Question: I am trying to use the absolute layout in my webpage and added that absolute layout inside borderlayout and now absolute layout's contain a absolute children and it contain difrent component something like this..
'''
<zk xmlns:x="xhtml" xmlns:zk="zk">
<borderlayout width="100%" height="100%"
apply="org.zkoss.bind.BindComposer"
viewModel="@id('vm') @init('com.web.viewmodel.MyEditViewModel')">
<north border="none">
//ToolBar will come here
</north>
<center border="none" sclass="sub-tab-panel">
<vlayout vflex="1" hflex="1" sclass="vertical-scroll"
draggable="sizer">
<separator />
<groupbox mold="3d">
<x:table cellpadding="3" width="500px" height="350px">
<absolutelayout id="mainLayout" droppable="abschild">
<absolutechildren>
<label draggable="abschild" value="Type" sclass="field-label" />
<label draggable="abschild" value="@bind(vm.folderType)" />
</absolutechildren>
<absolutechildren>
<label draggable="abschild" value="Select" sclass="field-label" />
<combobox draggable="abschild" model="@load(vm.statusCodeOptions)" selectedItem="@bind(vm.statusCode)"/>
</absolutechildren>
</x:table>
</groupbox>
</vlayout>
<center>
</borderlayout>
</zk>
'''
Now My issue is that after using AbsoluteLayout nothing is displaying in the page anyone know what is the issue?
FIddle example image..

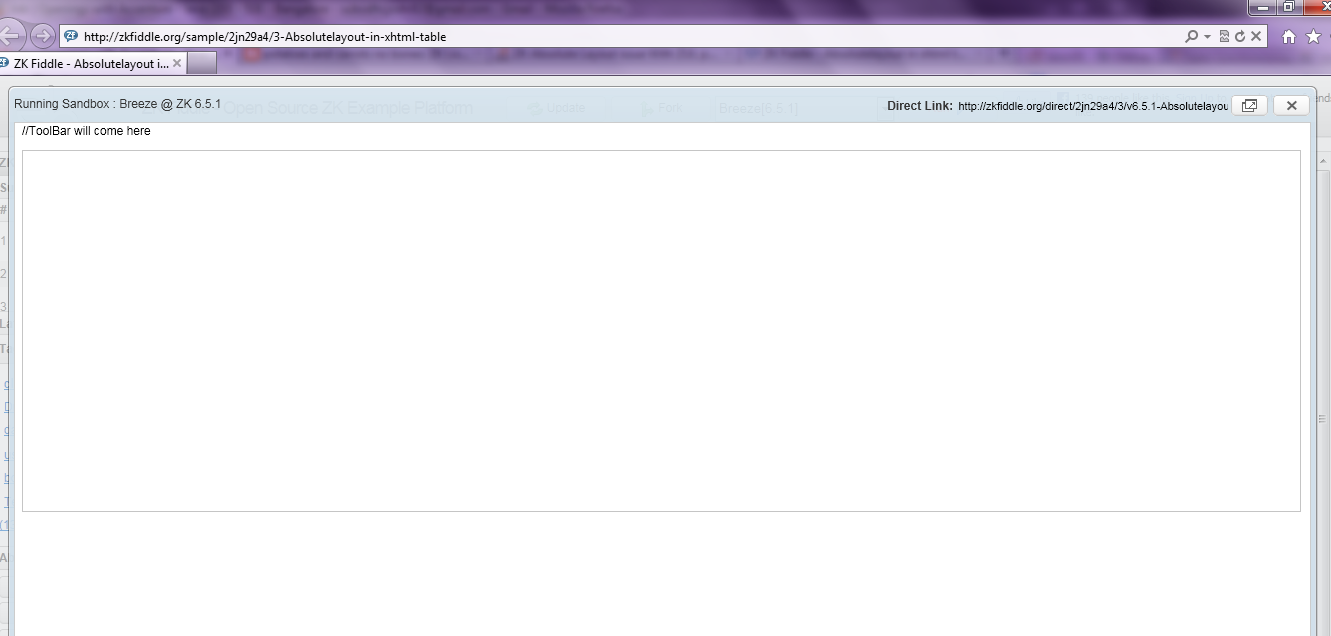
Answer: Let me guess the x:table means xhtml table, what you need is adding tr and td (with specified height):
i.e.,
'''
<x:table cellpadding="3" width="500px" height="350px">
<x:tr><x:td style="height: 350px;">
<absolutelayout ...
</x:td></x:tr>
</x:table>
'''
you also need to specify x and y of one absolutechidren:
'''
<absolutechildren x="10" y="100">
'''
see <URL>
test result